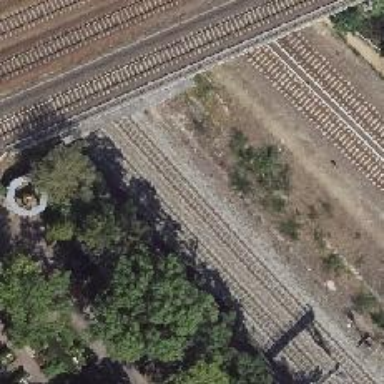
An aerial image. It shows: Solitary milestone along the railway.